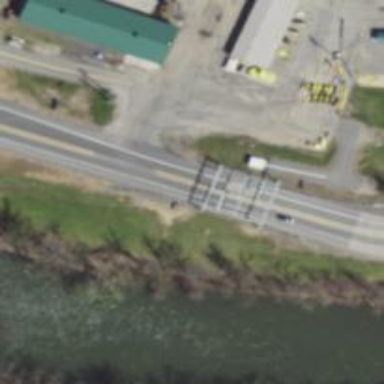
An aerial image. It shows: Toll gantry on the road.